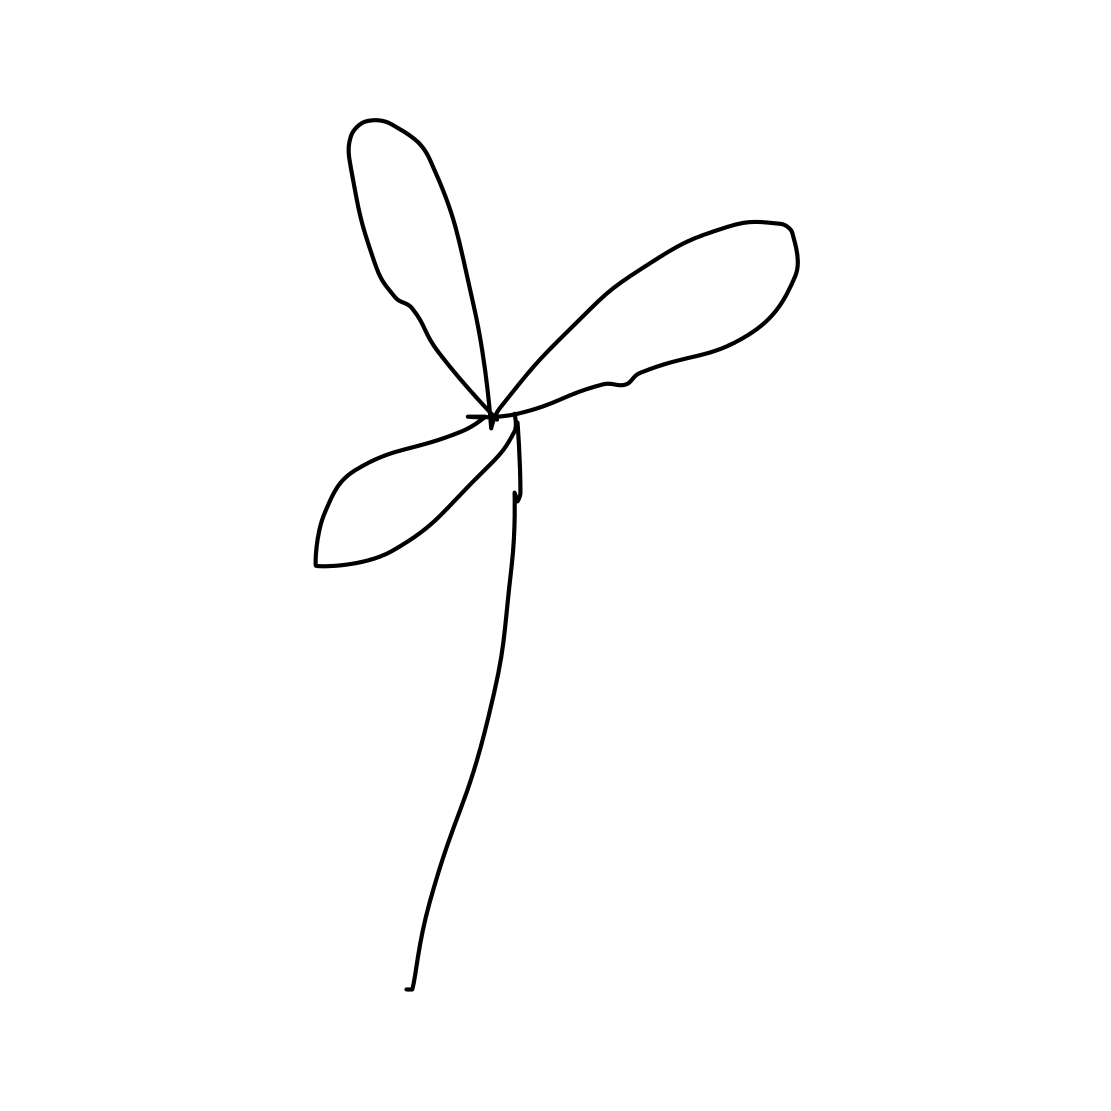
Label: windmill